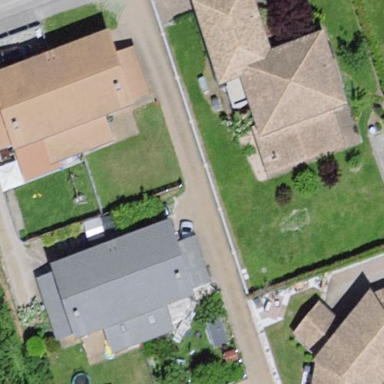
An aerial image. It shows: House with pyramidal roof shape.